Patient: sex F, age 69
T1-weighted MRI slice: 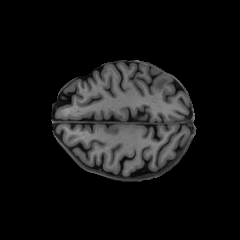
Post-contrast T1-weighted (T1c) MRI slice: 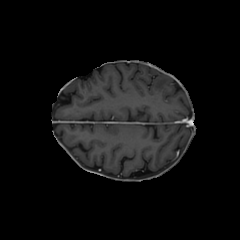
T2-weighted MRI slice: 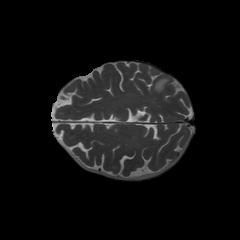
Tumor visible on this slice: yes
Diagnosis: Glioblastoma, IDH-wildtype
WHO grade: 4